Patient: sex F, age 54
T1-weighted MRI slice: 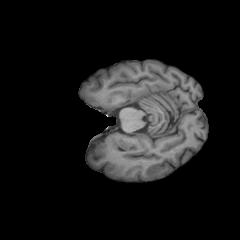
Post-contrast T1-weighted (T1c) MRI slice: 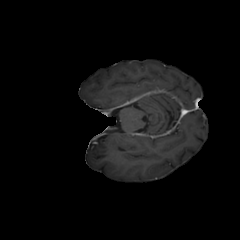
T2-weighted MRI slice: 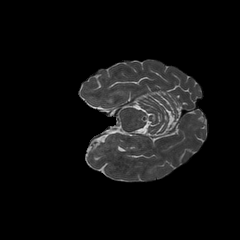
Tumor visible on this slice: no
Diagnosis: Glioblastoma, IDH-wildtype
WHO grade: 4